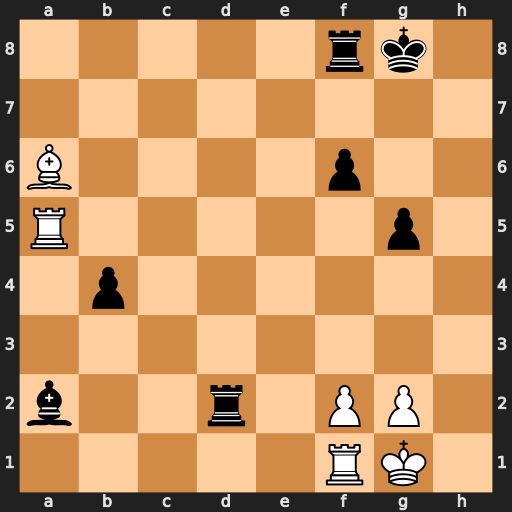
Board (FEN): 5rk1/8/B4p2/R5p1/1p6/8/b2r1PP1/5RK1
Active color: w
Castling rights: -
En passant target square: -
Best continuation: Rxa2 Rxa2 Bc4+ Kg7 Bxa2